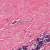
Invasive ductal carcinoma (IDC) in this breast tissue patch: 0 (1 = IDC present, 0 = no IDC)